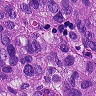
Metastatic tissue present: yes